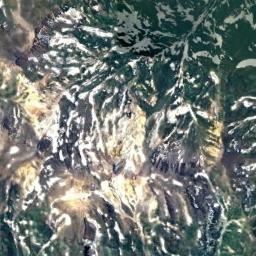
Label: snowberg